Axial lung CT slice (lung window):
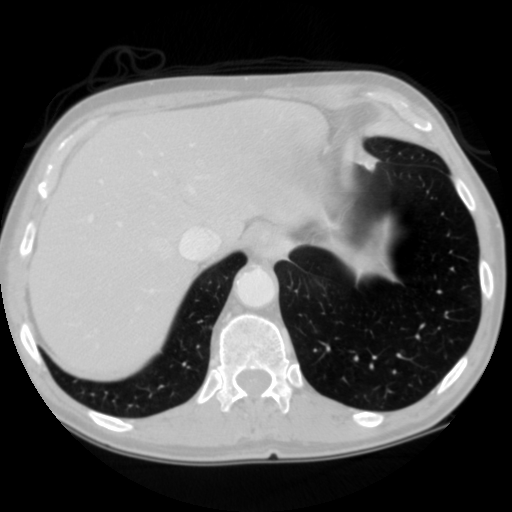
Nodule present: no